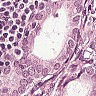
Metastatic tissue present: yes